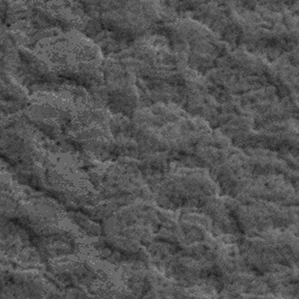
Label: frost